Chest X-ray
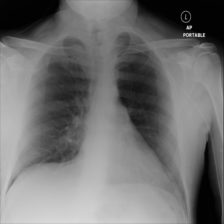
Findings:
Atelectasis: negative
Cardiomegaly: negative
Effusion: negative
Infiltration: negative
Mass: negative
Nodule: negative
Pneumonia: negative
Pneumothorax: negative
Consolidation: negative
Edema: negative
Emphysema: negative
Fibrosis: negative
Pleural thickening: negative
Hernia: negative